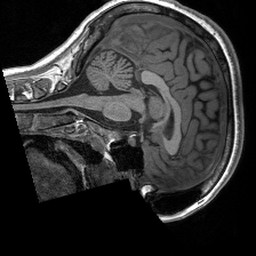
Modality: T1w
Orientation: sagittal
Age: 19
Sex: female
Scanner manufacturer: siemens
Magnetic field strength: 3 T
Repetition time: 2.4 s
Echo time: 0.00191 s